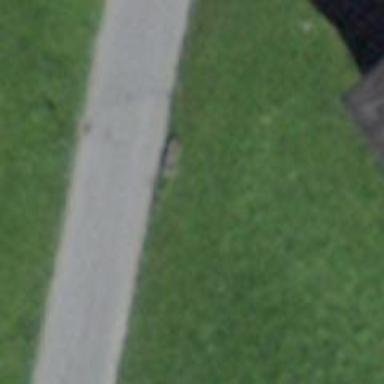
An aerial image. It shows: Bench.